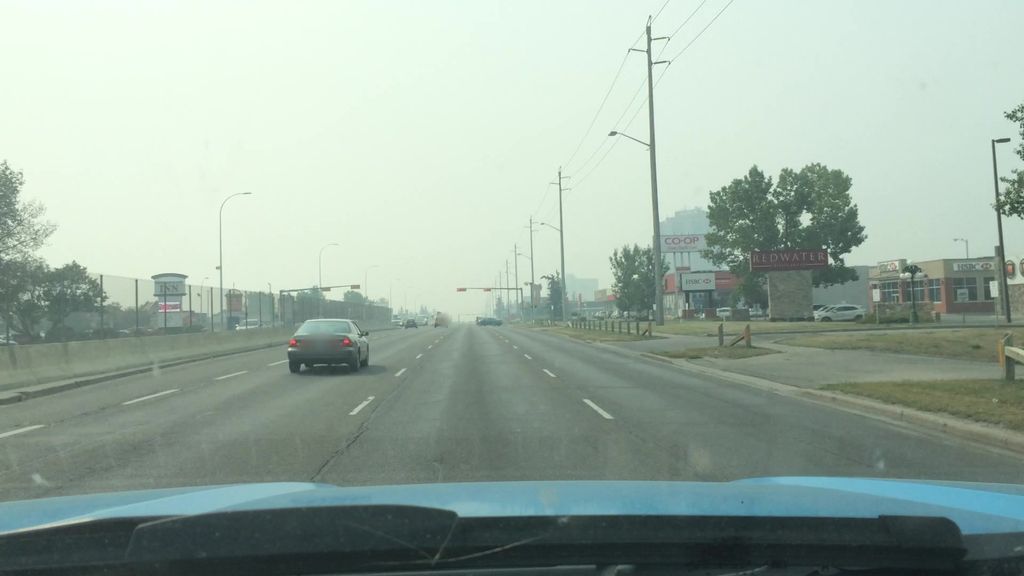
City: calgary